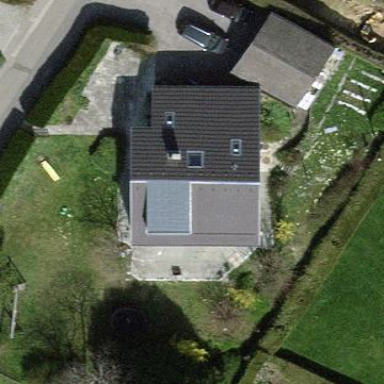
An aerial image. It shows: Detached building.